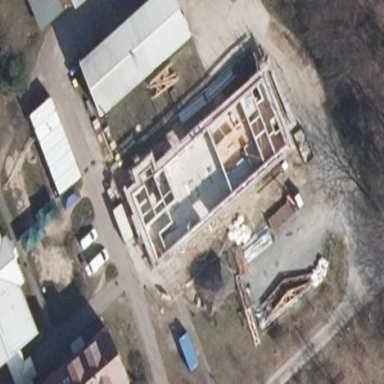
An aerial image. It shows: Restaurant in building.